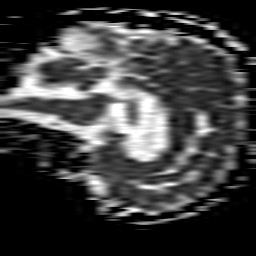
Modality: ADC
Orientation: sagittal
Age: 70
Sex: male
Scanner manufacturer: philips
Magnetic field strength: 1.5 T
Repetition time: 3.681 s
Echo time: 0.09411 s